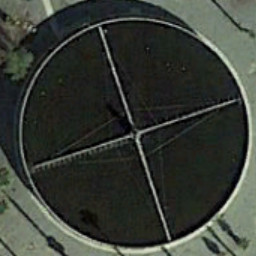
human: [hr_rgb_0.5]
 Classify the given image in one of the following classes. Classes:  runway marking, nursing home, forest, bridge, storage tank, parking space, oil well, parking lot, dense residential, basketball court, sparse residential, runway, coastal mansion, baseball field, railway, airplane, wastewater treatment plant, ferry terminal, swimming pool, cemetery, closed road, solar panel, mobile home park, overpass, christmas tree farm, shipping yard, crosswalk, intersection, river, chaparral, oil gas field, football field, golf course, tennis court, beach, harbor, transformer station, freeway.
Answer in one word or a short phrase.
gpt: wastewater treatment plant